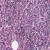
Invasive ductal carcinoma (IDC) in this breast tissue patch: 0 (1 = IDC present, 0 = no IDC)